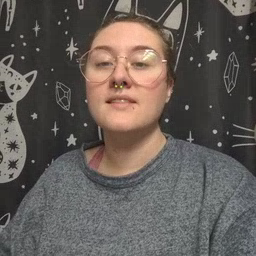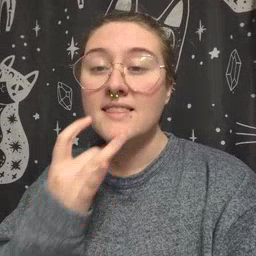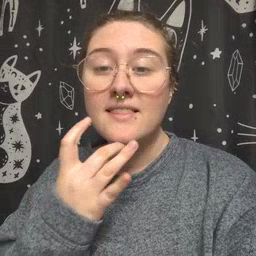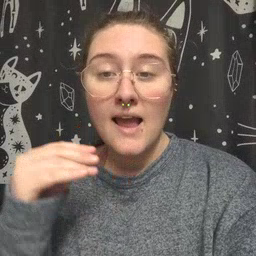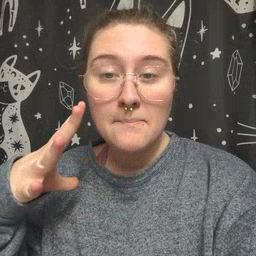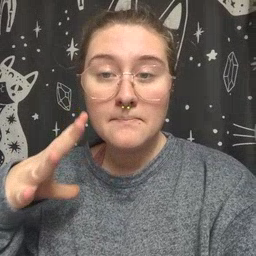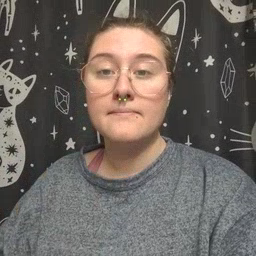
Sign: lamp